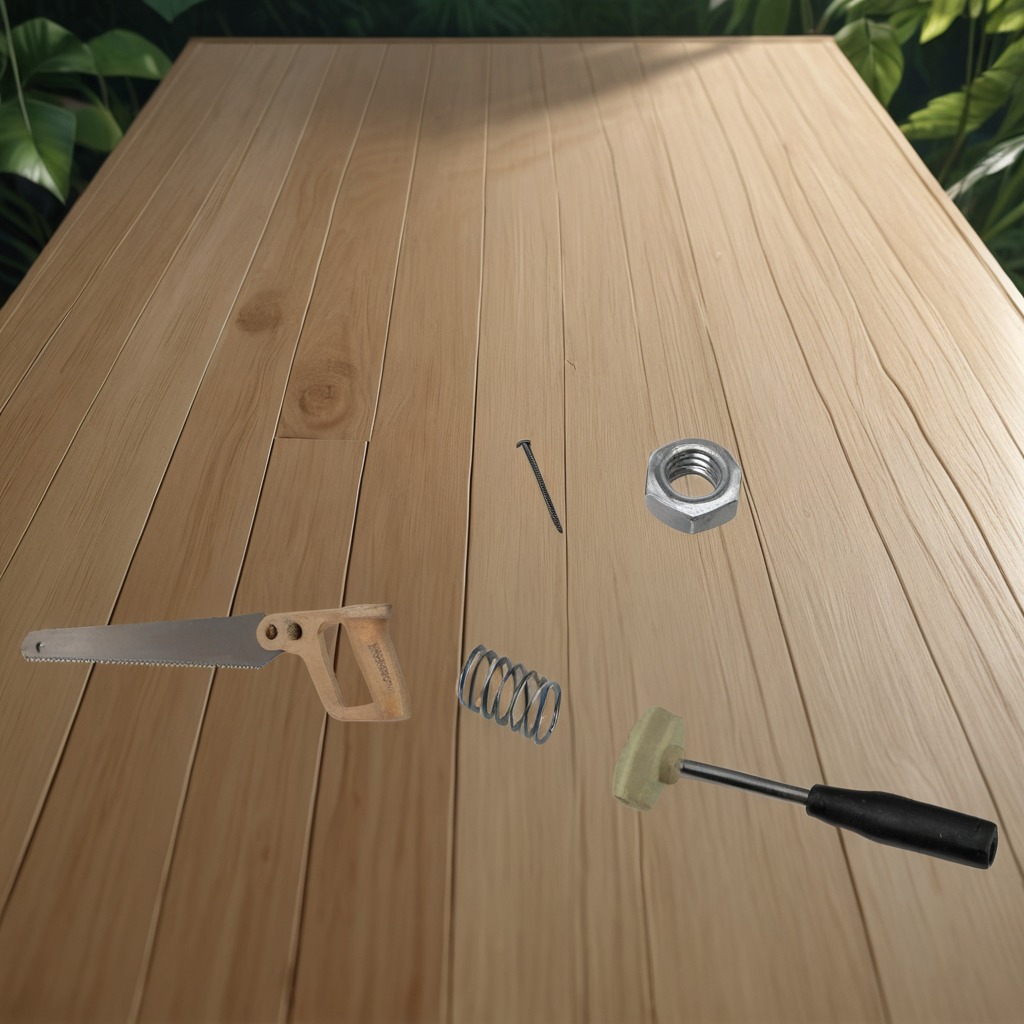
A hammer, an iron nail, a coiled metal spring, a handheld metal saw, and a metal nut are lying on a clean wooden table inside a jungle field workshop tent humid ambient light worn but